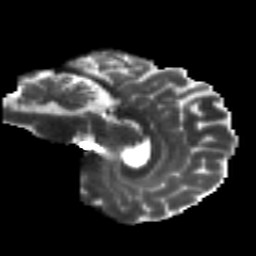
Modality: T2w
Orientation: sagittal
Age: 28
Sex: male
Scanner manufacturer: siemens
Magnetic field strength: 3 T
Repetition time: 8.8 s
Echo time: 0.085 s